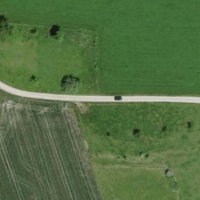
EUNIS habitat code: 25
Species observed at this site:
Columba livia